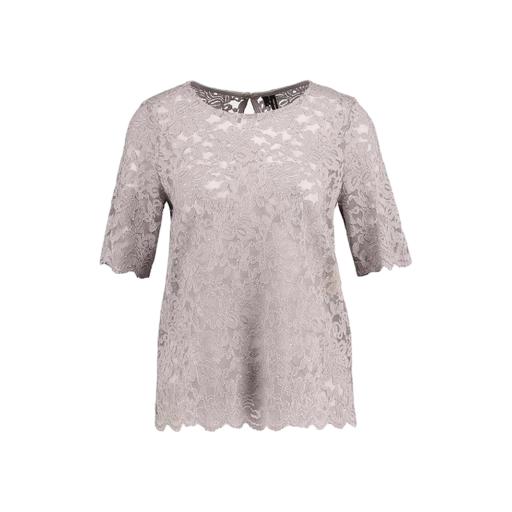
multicolor lace short-sleeve top only macy, short-sleeve top only macy, gray lace shirt, white background